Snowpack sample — Snodgrass Mountain, Crested Butte, Colorado (2/4/25, 12:06 PM MST)
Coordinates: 38.923, -106.968
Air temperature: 35 °F
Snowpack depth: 80 cm
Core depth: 50 cm
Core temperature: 30.2 °F
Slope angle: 14°, slope face: 78°
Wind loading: low
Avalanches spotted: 0
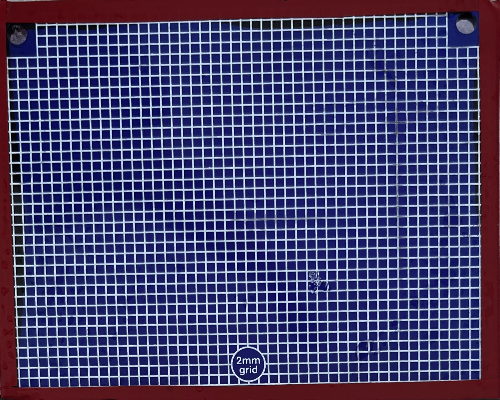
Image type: profile
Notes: No avalanches nearby, unusually warm weather for the last month reported by residents, Collected 25 yards from treeline